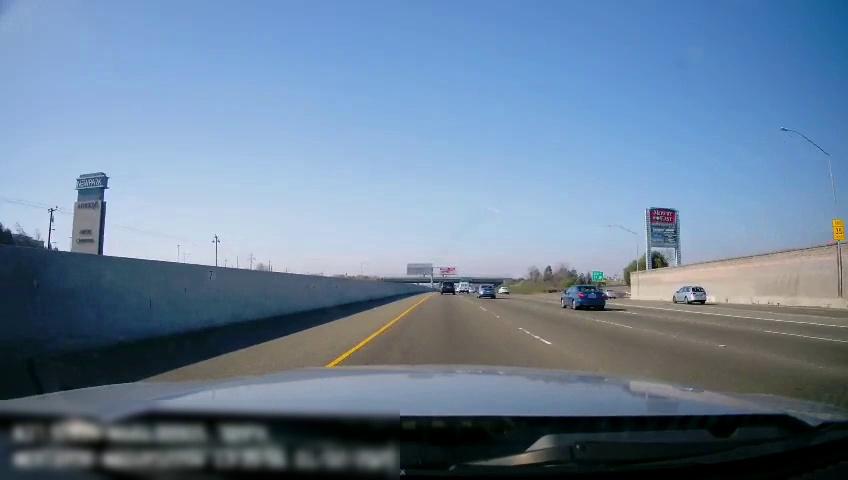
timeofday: Day
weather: Sunny
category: Drivable Space
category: Vehicles | Car
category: Vehicles | Car
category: Vehicles | Car
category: Vehicles | SUV
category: Vehicles | Car
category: Vehicles | Car
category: Vehicles | Van
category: Lanes | Current Lane
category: Lanes | Current Lane
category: Lanes | Alternate Lane
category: Lanes | Alternate Lane
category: Lanes | Opposite Lane
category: Traffic | Signs
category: Traffic | Signs